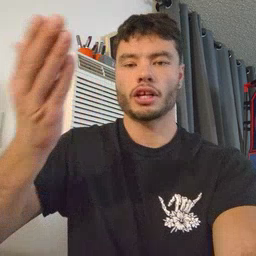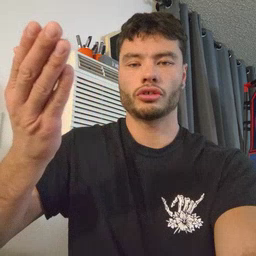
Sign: there